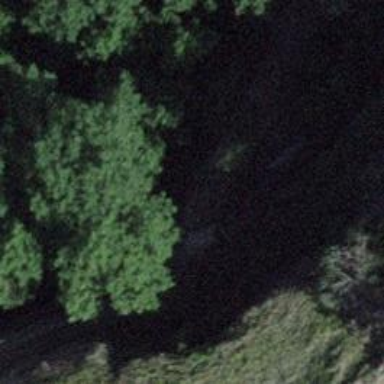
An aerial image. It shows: Culvert tunnel underneath ditch.